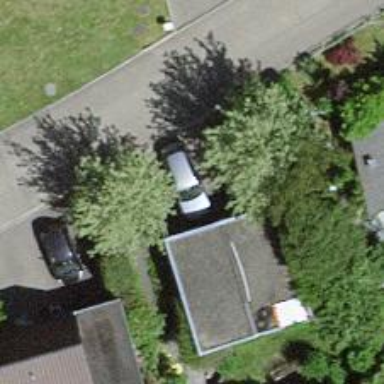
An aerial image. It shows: Driveway leading to service road.